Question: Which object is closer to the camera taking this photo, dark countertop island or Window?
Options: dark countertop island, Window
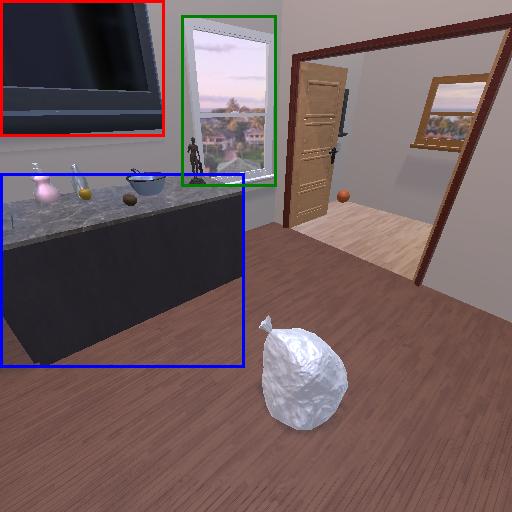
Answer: dark countertop island